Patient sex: M
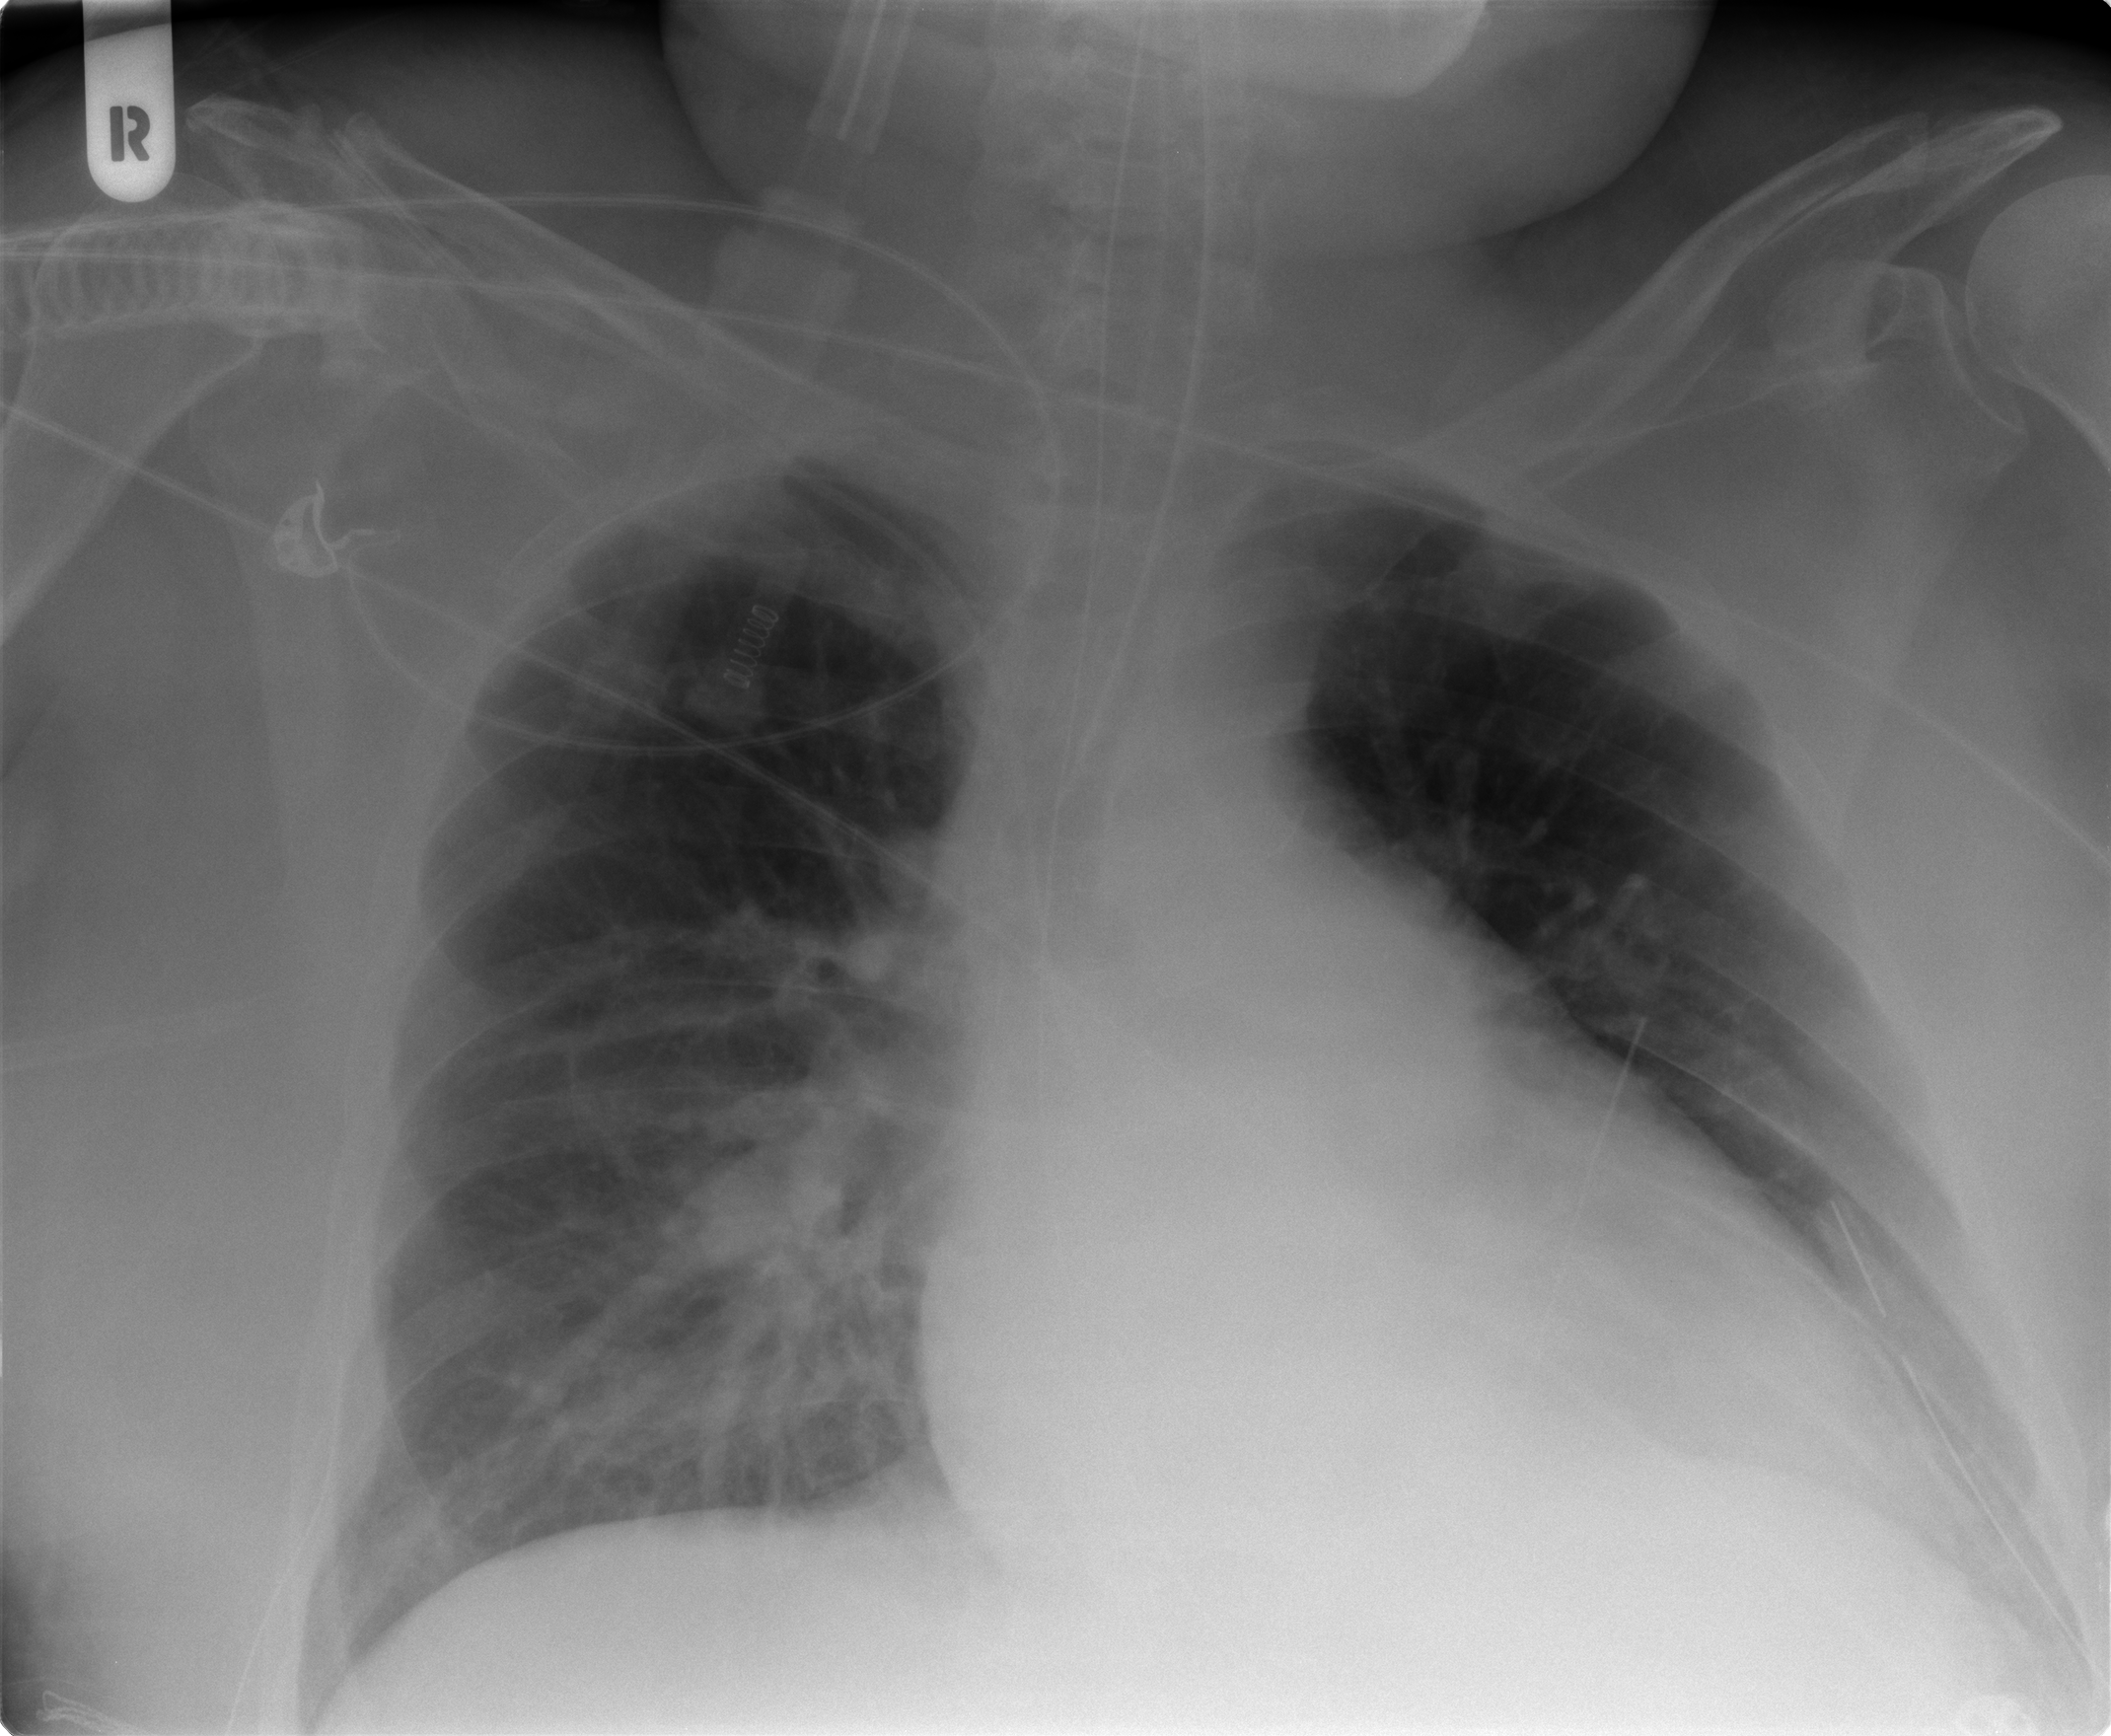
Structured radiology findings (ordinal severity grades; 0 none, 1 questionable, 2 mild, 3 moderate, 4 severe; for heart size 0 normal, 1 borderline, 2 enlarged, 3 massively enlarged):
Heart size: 3
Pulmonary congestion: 2
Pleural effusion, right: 0
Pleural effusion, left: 0
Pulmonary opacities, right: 1
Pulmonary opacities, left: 0
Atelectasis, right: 0
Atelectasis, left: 2